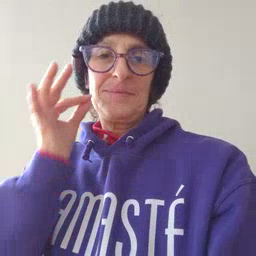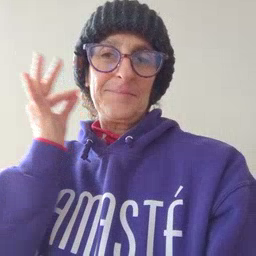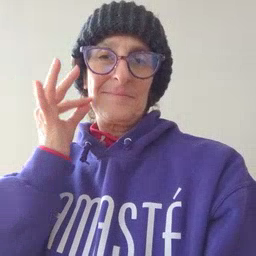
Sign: cat